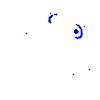
Particle: electron